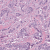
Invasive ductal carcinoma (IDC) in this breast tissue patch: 1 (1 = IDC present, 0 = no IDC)